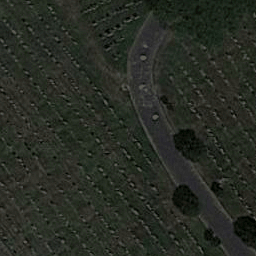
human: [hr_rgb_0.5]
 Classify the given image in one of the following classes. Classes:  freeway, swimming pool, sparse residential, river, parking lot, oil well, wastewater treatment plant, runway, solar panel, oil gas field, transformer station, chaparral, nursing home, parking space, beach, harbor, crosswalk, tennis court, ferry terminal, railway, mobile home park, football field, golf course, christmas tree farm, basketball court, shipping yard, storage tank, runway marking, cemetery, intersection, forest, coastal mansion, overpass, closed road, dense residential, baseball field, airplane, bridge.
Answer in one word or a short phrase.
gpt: cemetery